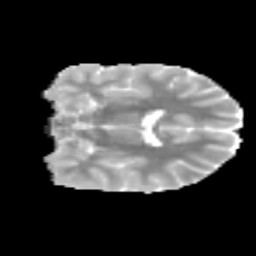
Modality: MD
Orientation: coronal
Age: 10
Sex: female
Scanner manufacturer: siemens
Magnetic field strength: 3 T
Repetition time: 3.8 s
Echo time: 0.07 s